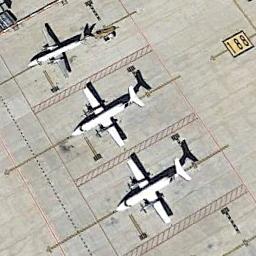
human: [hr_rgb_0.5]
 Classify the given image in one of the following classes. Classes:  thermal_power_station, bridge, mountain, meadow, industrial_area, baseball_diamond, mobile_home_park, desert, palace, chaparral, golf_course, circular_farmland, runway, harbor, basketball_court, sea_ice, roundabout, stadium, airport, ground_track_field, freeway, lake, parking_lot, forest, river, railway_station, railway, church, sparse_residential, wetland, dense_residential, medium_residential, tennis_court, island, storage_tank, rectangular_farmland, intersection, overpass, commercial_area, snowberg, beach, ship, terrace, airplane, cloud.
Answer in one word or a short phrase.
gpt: airplane